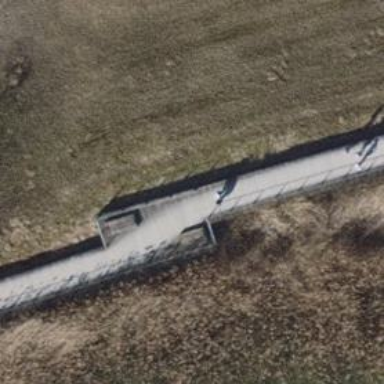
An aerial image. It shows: Footway road with boardwalk bridge.